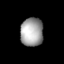
Tissue: lung
Cell type: Others
Senescence score: 0.2049
Nuclear area (px): 633
Mean DAPI intensity: 162.092